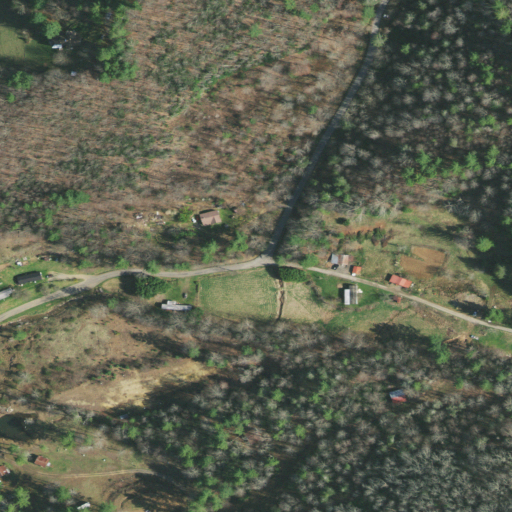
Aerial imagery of valley in Tennessee named Hall Hollow containing mixed forest, deciduous forest, open development, pasture, barren land, low intensity development, evergreen forest, medium intensity development, and shrub